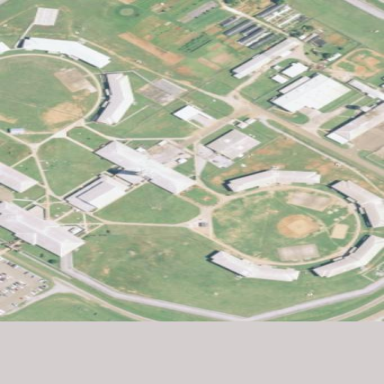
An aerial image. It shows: Prison.